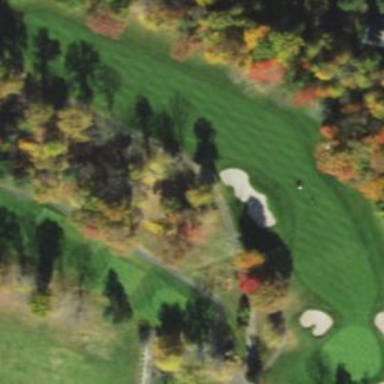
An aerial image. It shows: Golf fairway surrounded by grass.